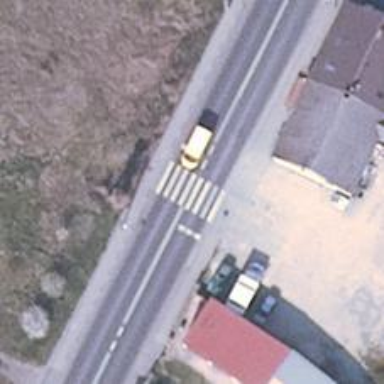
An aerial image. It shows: Zebra crossing on the road.